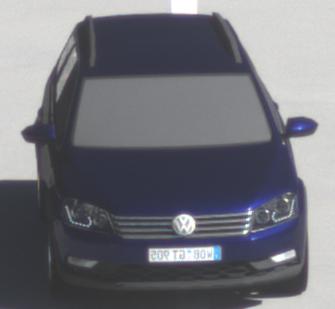
Make: VW
Model: Passat Alltrack 1.8 TSI
Detailed model: Passat (B7) Alltrack
Model produced from: 2012/03
Model produced until: 2013/06
Doors: 5
Color: blue
Road condition: dry road
Daytime: midday
Contrast: high contrast